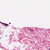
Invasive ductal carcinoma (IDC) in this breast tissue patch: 0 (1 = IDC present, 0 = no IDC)